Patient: sex M, age 55
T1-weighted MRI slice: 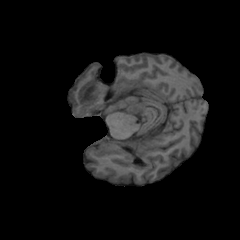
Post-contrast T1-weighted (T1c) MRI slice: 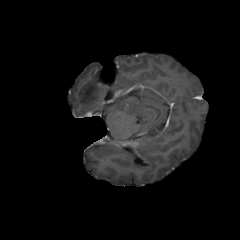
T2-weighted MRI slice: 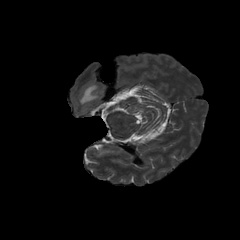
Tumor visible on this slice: yes
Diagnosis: Glioblastoma, IDH-wildtype
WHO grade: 4